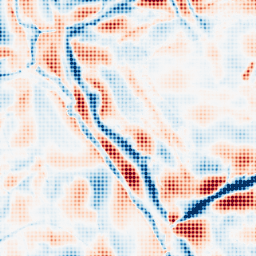
Category: wavelet
Decomposition family: wavelet_biorthogonal
Decomposition parameters: wavelet: bior3.5
level: 5
Upsampling method: sinc_blackman
Upsampling parameters: scale: 8
kernel_size: 8
Upsampling scale: 8